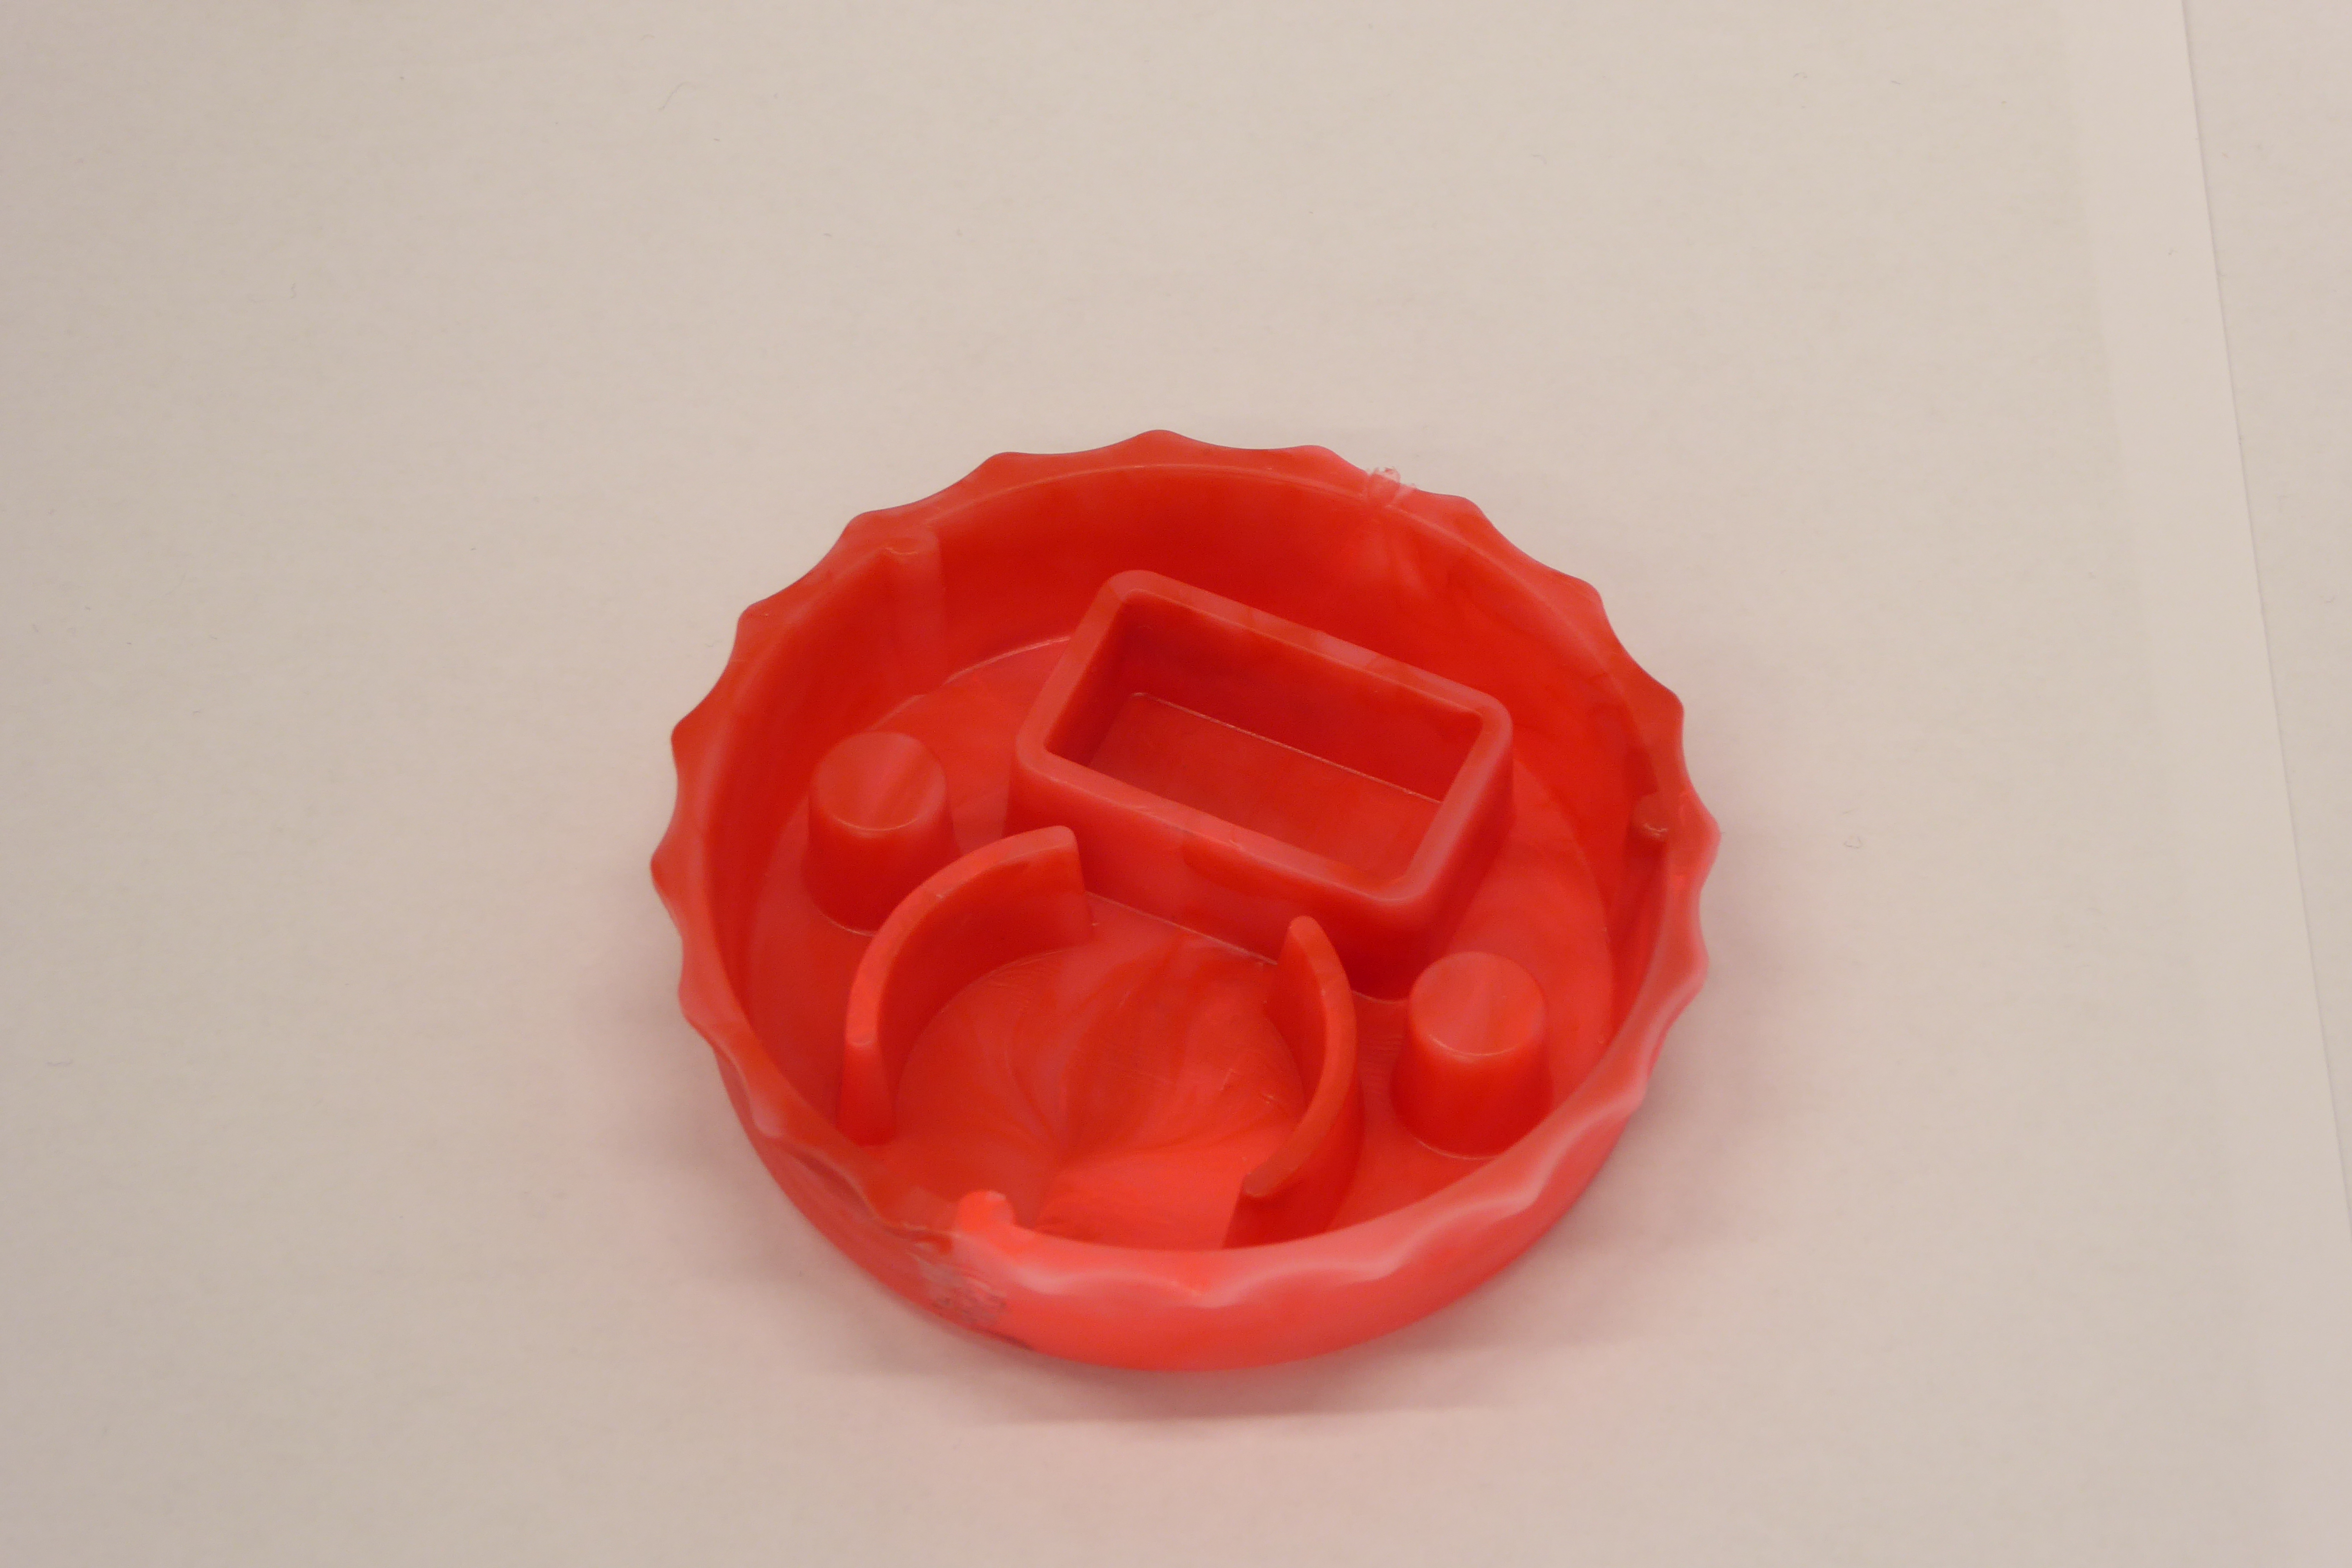
Label: Bottle Opener - Cover